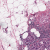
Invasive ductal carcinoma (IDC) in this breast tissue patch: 1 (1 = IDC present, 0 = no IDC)